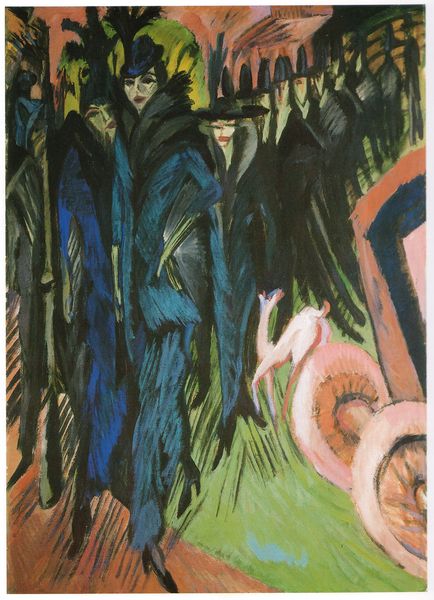
Titel: Friedrichstraße, Berlin
Künstler: Ernst Ludwig Kirchner
Standort: Stuttgart
Institution: Staatsgalerie
Schlagwörter: blau, dunkel, feder, gemälde, gruppe, mann, schatten, frauen, grün, impressionismus, kirchner, menschen, stadt, bewegung, bunt, damen, frau, hut, hüte, kleid, kleider, mund, männer, orange, schwarz, straße, dame, federboa, gras, hund, rot, schal, tier, tiere, weg, wiese, expressionismus, zylinder, andrang, anzug, augen, federn, gesicht, pelz, portrait, spiegel, brücke, hütte, boden, kostüm, mantel, sessel, pflanzen, prostituierte, tänzerin, lippen, rosa, wald, pferd, räder, garten, federhut, fell, wangen, düster, schuhe, moderne, abstrakt, modern, kutsche, saal, auto, rad, wagen, duktus, krawatte, ernst, streifen, wimpern, striche, pink, gang, berlin, blautöne, expressionistisch, viele, lauf, kreise, mäntel, reihe, schlange, städtisch, flamingo, schuh, marsch, apricot, pelzmantel, federkleid, reh, expressiv, prozession, umzug, pumps, absatz, melonen, ziege, wiederholung, pilze, ludwig, grell, die brücke, pilz, großstadt, exprssionismus, rün, ernst ludwig kirchner, lama, modenschau, huren, hüt, krawatten, damen federn herren verwischt, ruch, federhüte, 1910